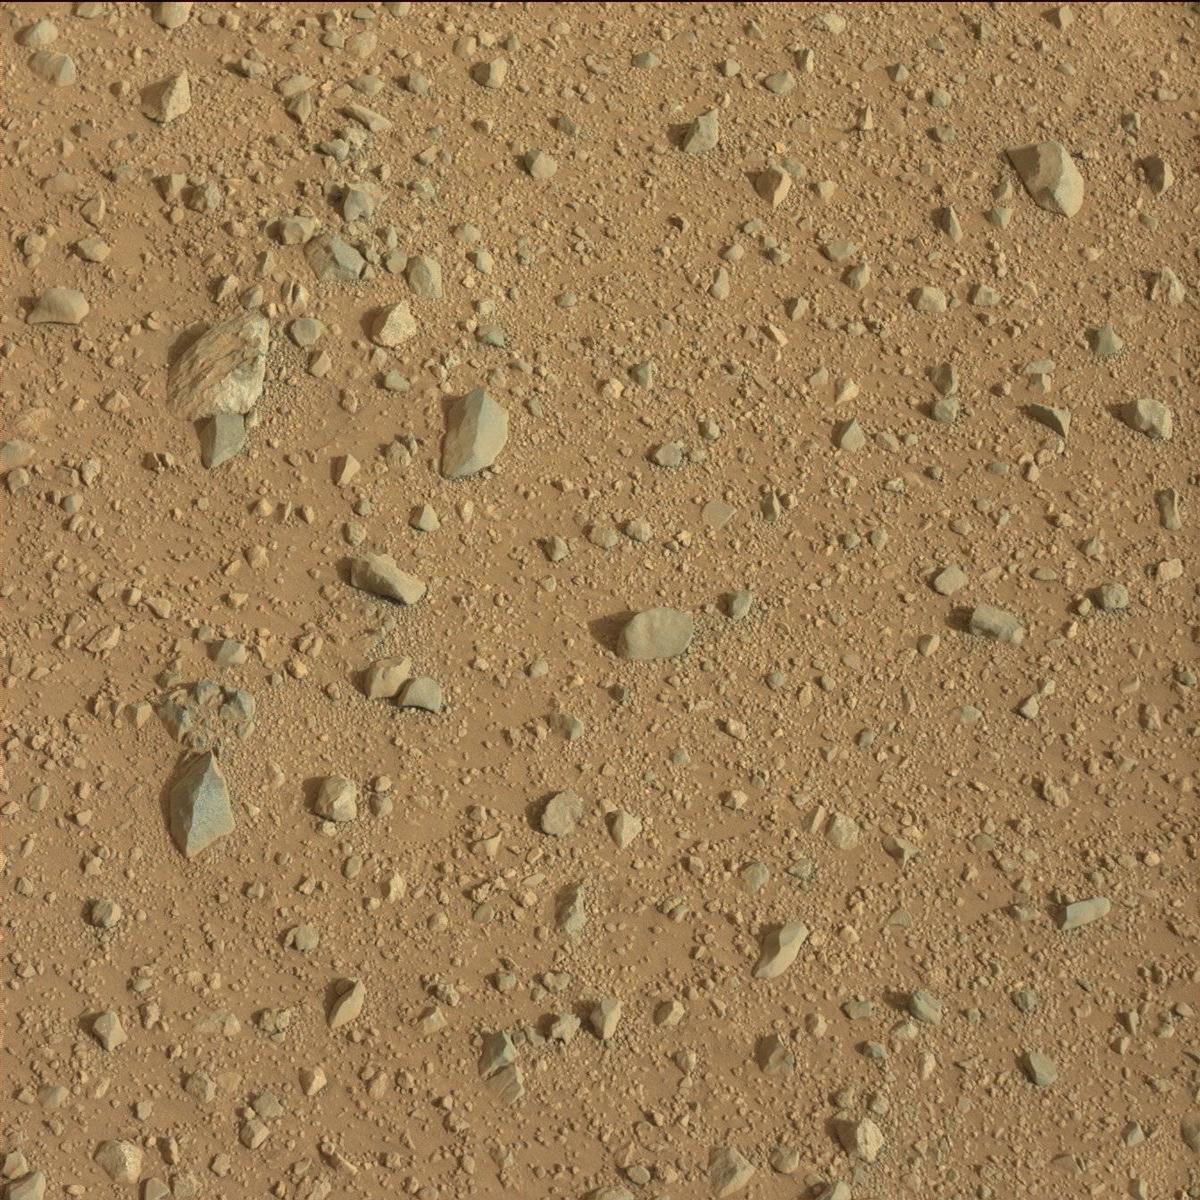
Terrain classes present: Bedrock, Rock, Sand / Soil